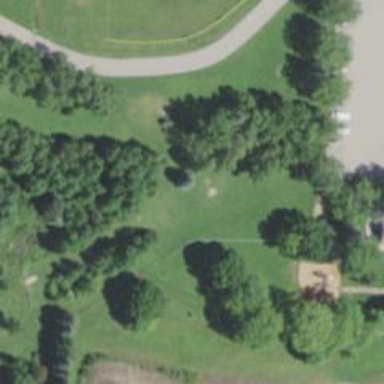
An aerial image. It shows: The starting point of disc golf course at Tee 1.